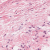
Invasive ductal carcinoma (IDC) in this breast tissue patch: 0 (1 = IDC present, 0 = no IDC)